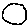
Label: moon